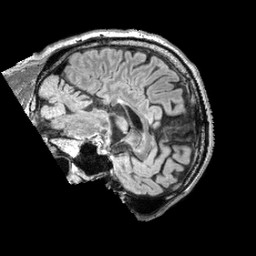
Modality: FLAIR
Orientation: sagittal
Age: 58
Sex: male
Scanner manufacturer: siemens
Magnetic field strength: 3 T
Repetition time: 5 s
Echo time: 0.387 s